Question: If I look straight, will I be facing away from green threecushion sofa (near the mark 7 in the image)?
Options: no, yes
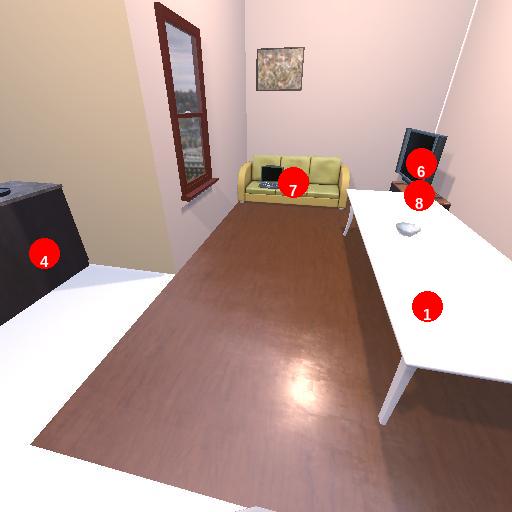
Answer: no